Field crop: maize
Growth stage: 2
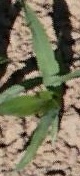
Species: maize